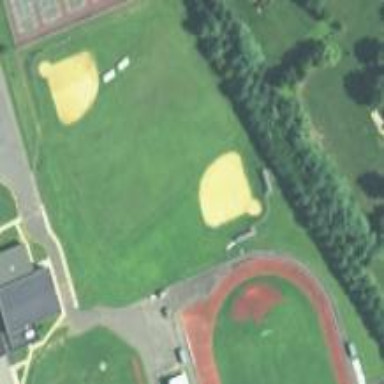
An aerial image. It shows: Baseball pitch for leisure land.